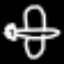
Label: airplane